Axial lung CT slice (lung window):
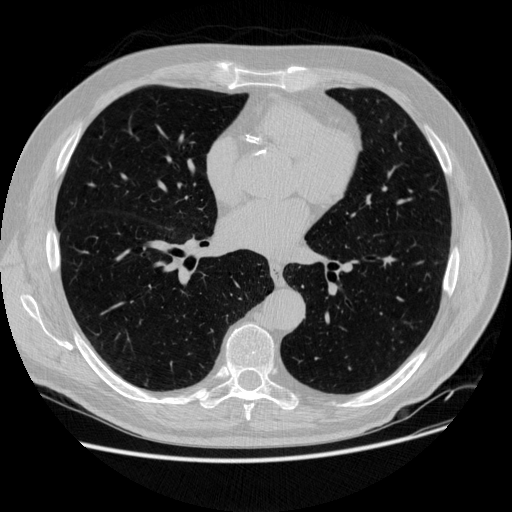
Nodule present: no